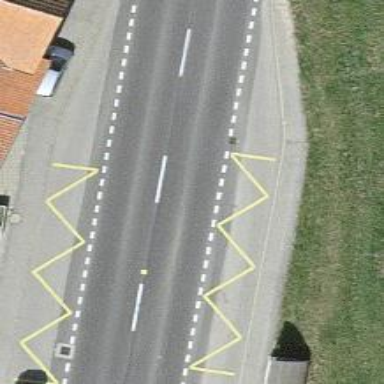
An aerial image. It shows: Bus stop along the road.